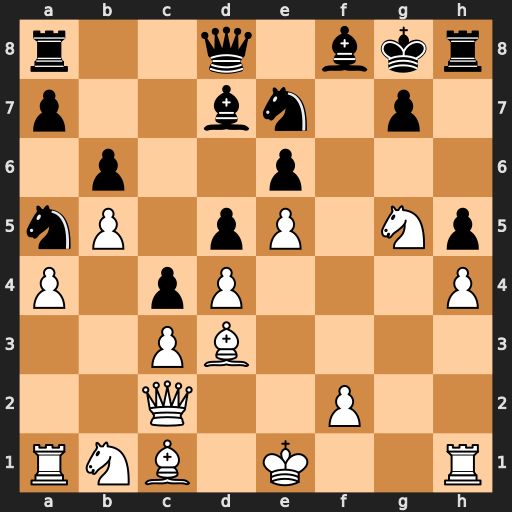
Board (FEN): r2q1bkr/p2bn1p1/1p2p3/nP1pP1Np/P1pP3P/2PB4/2Q2P2/RNB1K2R
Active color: w
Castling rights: KQ
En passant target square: -
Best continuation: Bh7+ Rxh7 Qxh7#